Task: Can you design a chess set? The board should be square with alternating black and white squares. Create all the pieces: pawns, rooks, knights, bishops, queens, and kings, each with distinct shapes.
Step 162:
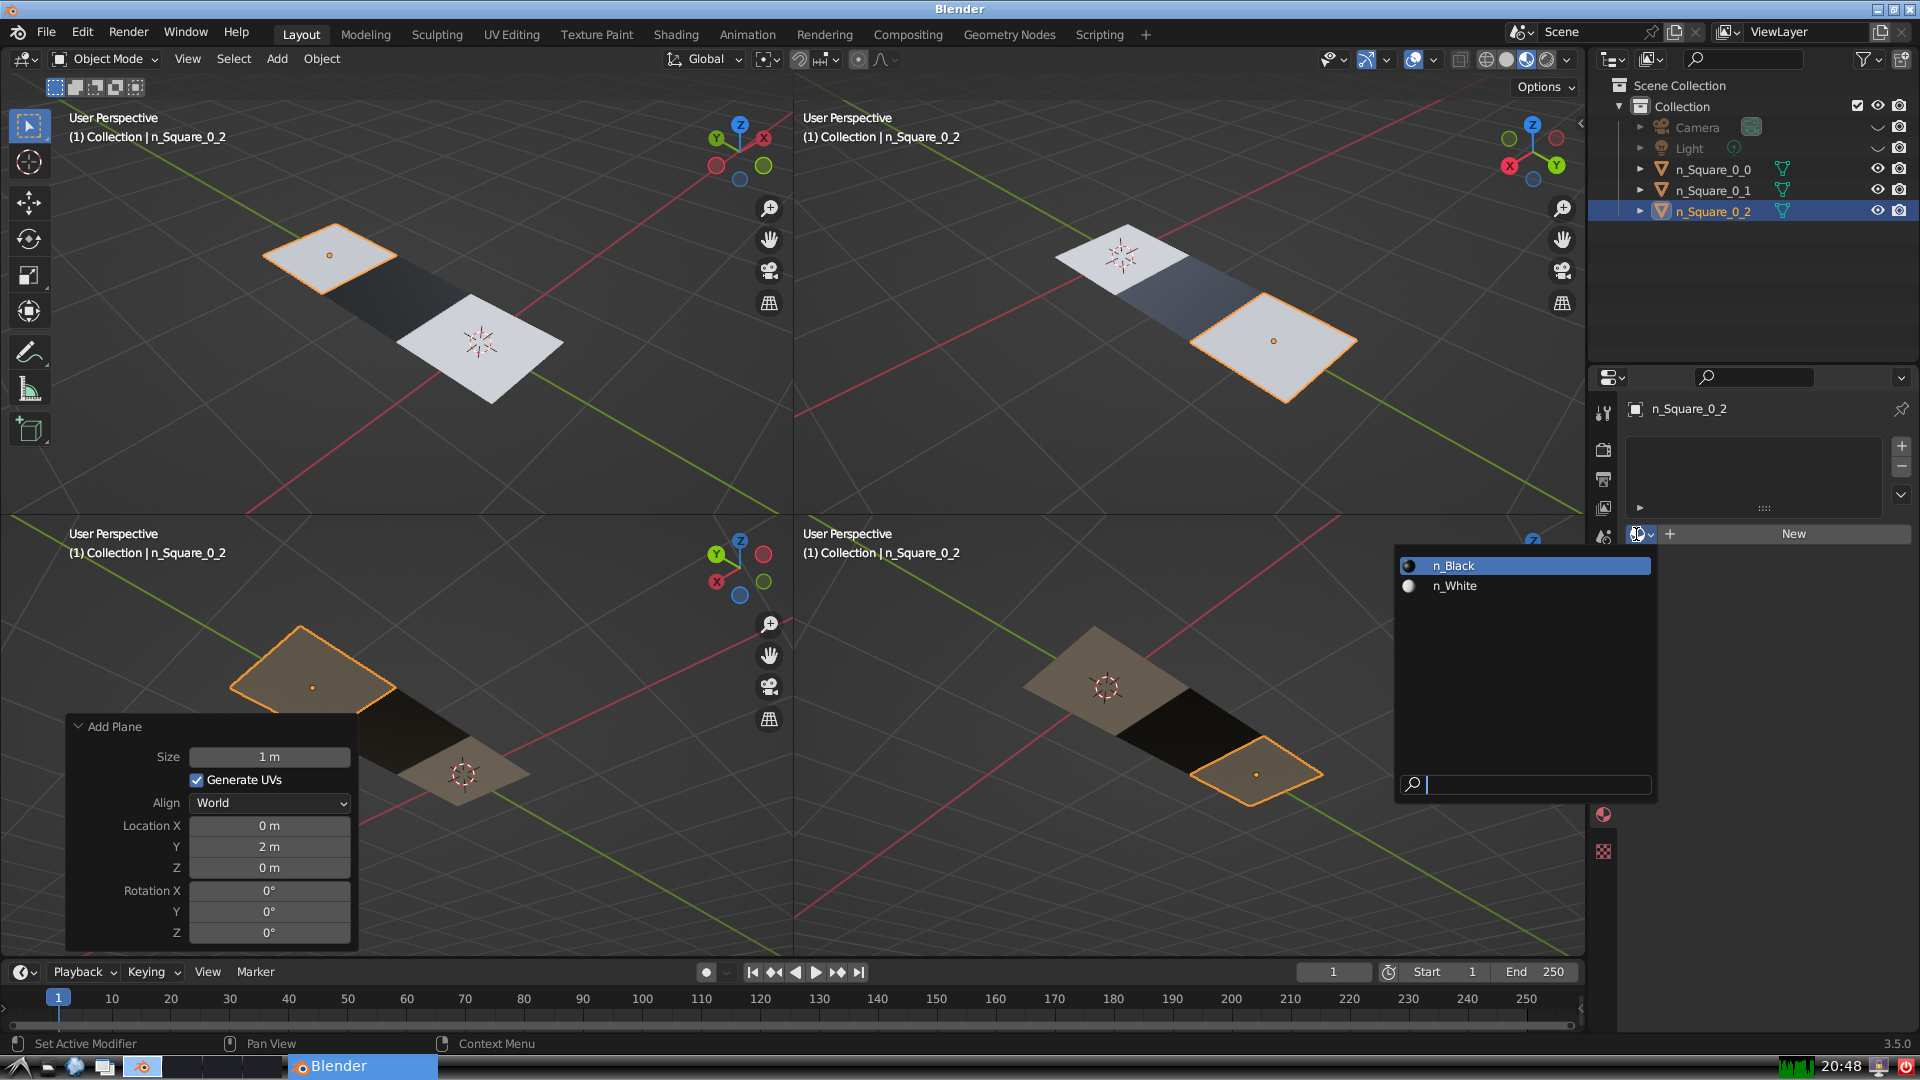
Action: input_text: n_White